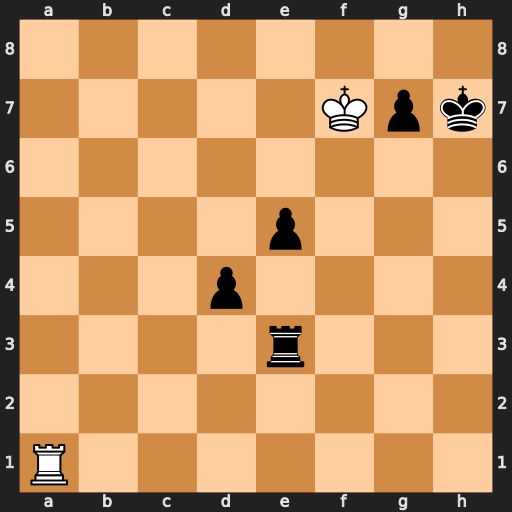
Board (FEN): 8/5Kpk/8/4p3/3p4/4r3/8/R7
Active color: w
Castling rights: -
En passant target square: -
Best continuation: Rh1+ Rh3 Rxh3#